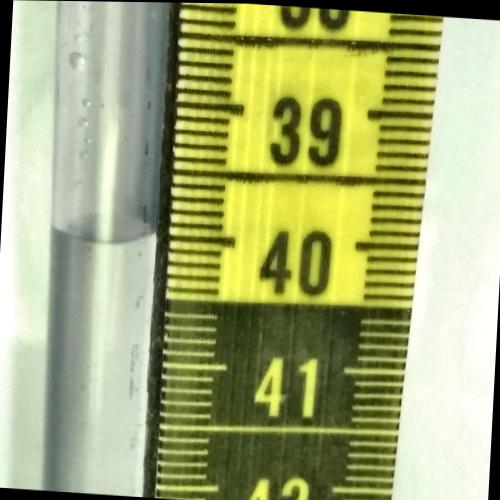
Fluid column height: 40.0 cm